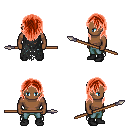
a pixel art fantasy rpg character, male body template, human, dark skin, black tattered cape, teal pants, red long hairstyle, black shoes, spear, four views (front, back, left, right), 2x2 character sprite sheet, small pixel art, hard edges, no anti-aliasing